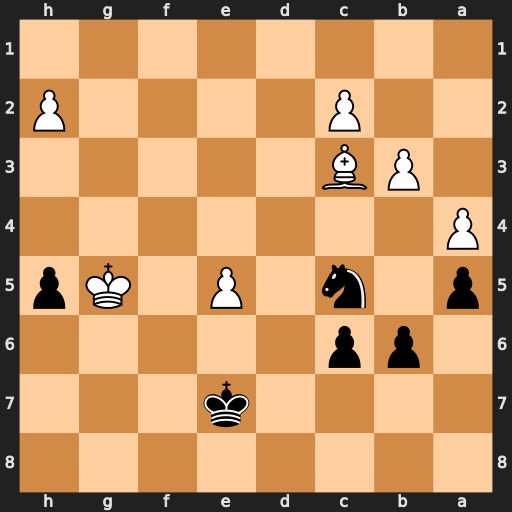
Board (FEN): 8/4k3/1pp5/p1n1P1Kp/P7/1PB5/2P4P/8
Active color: b
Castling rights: -
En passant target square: -
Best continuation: Ne4+ Kxh5 Nxc3